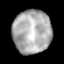
Tissue: prostate
Cell type: Myeloid cells
Senescence score: 0.3335
Nuclear area (px): 1629
Mean DAPI intensity: 172.484